Question: I'm getting a 'CR' 'LF' characters after replacing a huge string with Notepad++.
Moreover, The string add a line break in places which I didn't ask.
Weird...
Here is the print screen:

Those 'CR' 'LF' character haven't been there before I was using string replace (or they where hidden? and if so why the string replace revealed them?)
Is there is a quick (regex?) solution to remove them ?
Is there any quick (regex?) solution to remove any characters that is NOT [a-z] [A-Z] [0-9] ["|'] OR NON UTF-8 characters ?
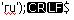
Answer: You can just replace '
' with nothing, and that will remove the line breaks.
To remove any character that is not '[a-z][A-Z][0-9]["|']', replace '[^A-Za-z0-9"|']' with nothing. But be careful that you've thought of everything you do want to keep: spaces, tabs, other punctuation, etc.